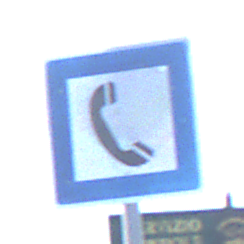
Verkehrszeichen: Fernsprecher
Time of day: Dawn
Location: Outdoor (Urban)
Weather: Clear
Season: NotSpecified
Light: Natural